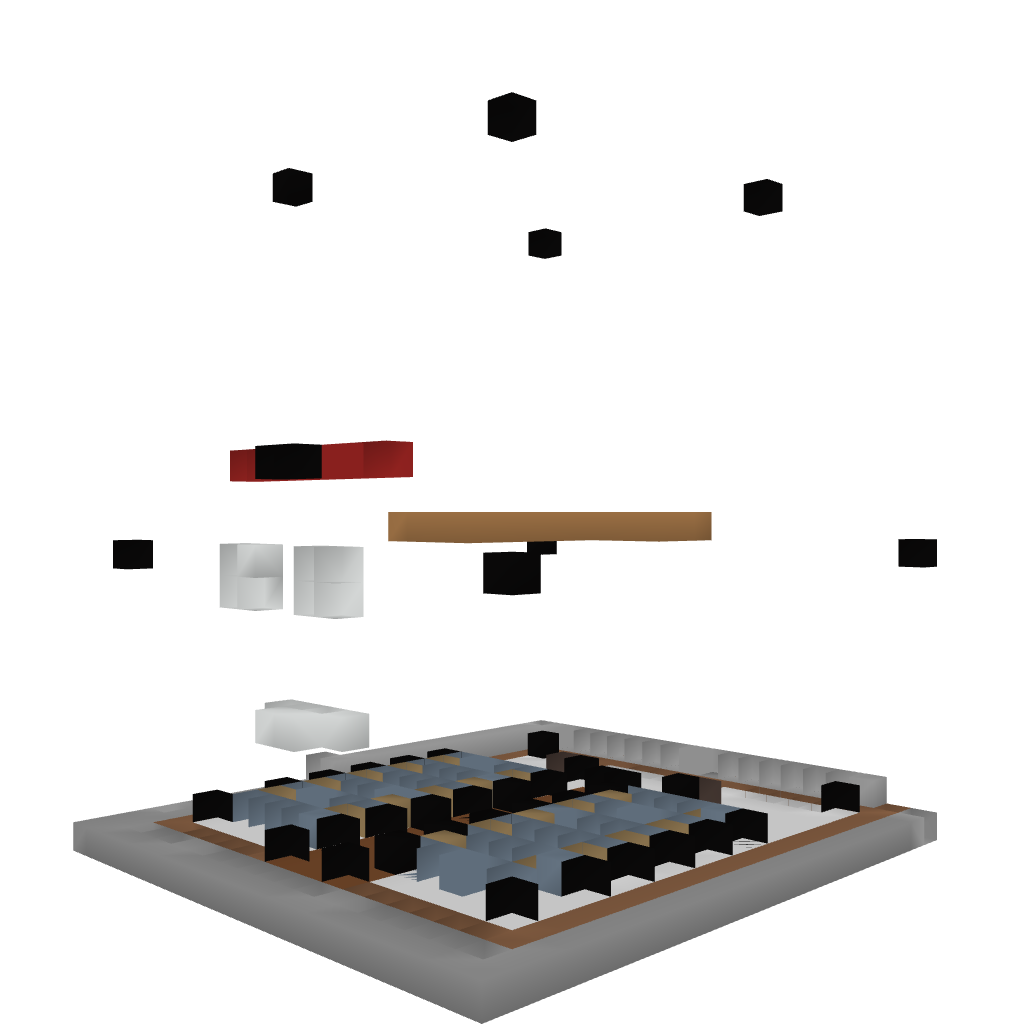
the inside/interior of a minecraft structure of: Church